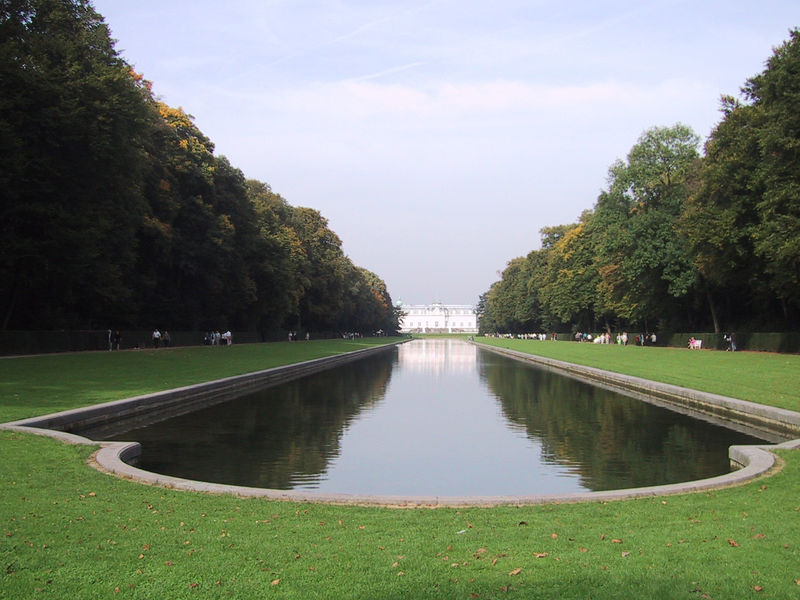
Titel: Schloß Benrath
Künstler: Nicolas de Pigage
Standort: Düsseldorf, Schloß Benrath (EU - D - NRW)
Schlagwörter: baum, blau, blätter, himmel, laub, wasser, weiß, wolken, bäume, fluss, grün, menschen, see, teich, fenster, blick, gebäude, gras, haus, park, parkanlage, rasen, schloss, weg, wiese, wolke, zaun, barock, stein, natur, spiegelung, kanal, sonne, wege, klassizismus, wald, brunnen, garten, ruhe, passanten, mauer, allee, hecke, herbst, besucher, rand, foto, fotografie, palast, zentralperspektive, becken, spazierengehen, spaziergänger, einfassung, schlosspark, klassizimus, englischer